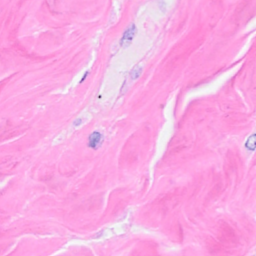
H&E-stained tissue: Breast